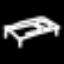
Label: bed